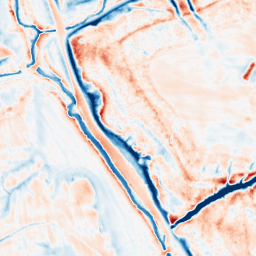
Category: classical
Decomposition family: gaussian
Decomposition parameters: sigma: 5
Upsampling method: bilinear
Upsampling parameters: scale: 2
Upsampling scale: 2